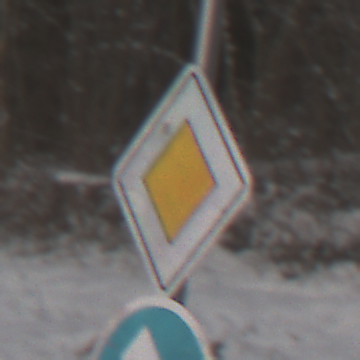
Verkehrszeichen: Vorfahrtsstrasse
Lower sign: VorgeschriebeneFahrtrichtungGeradeausOderRechts
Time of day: MorningAfternoon
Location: Outdoor (Nature)
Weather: PartlyCloudy
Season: Winter
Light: Natural